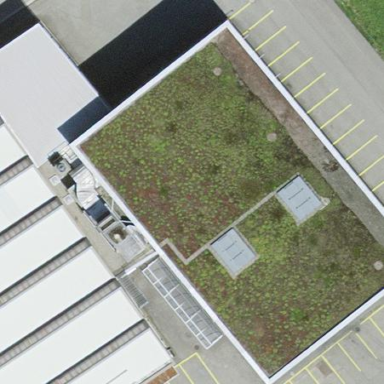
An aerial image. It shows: Industrial building.